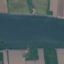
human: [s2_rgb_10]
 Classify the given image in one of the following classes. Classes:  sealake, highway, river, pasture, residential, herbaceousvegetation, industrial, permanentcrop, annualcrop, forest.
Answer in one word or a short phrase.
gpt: River